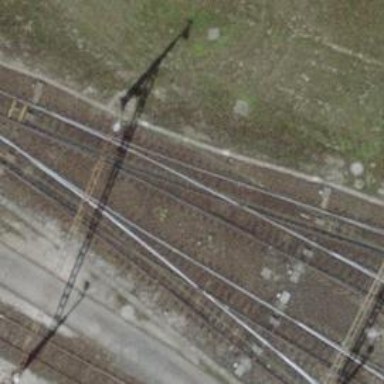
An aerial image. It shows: Railway yard with electrified tracks and single track.